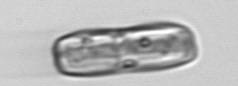
Label: Ephemera